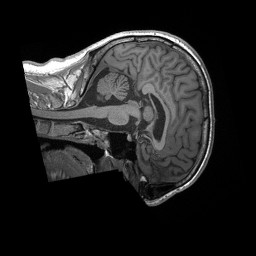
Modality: T1w
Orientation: sagittal
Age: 30
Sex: male
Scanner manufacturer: siemens
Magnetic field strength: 3 T
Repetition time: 2.4 s
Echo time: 0.00224 s